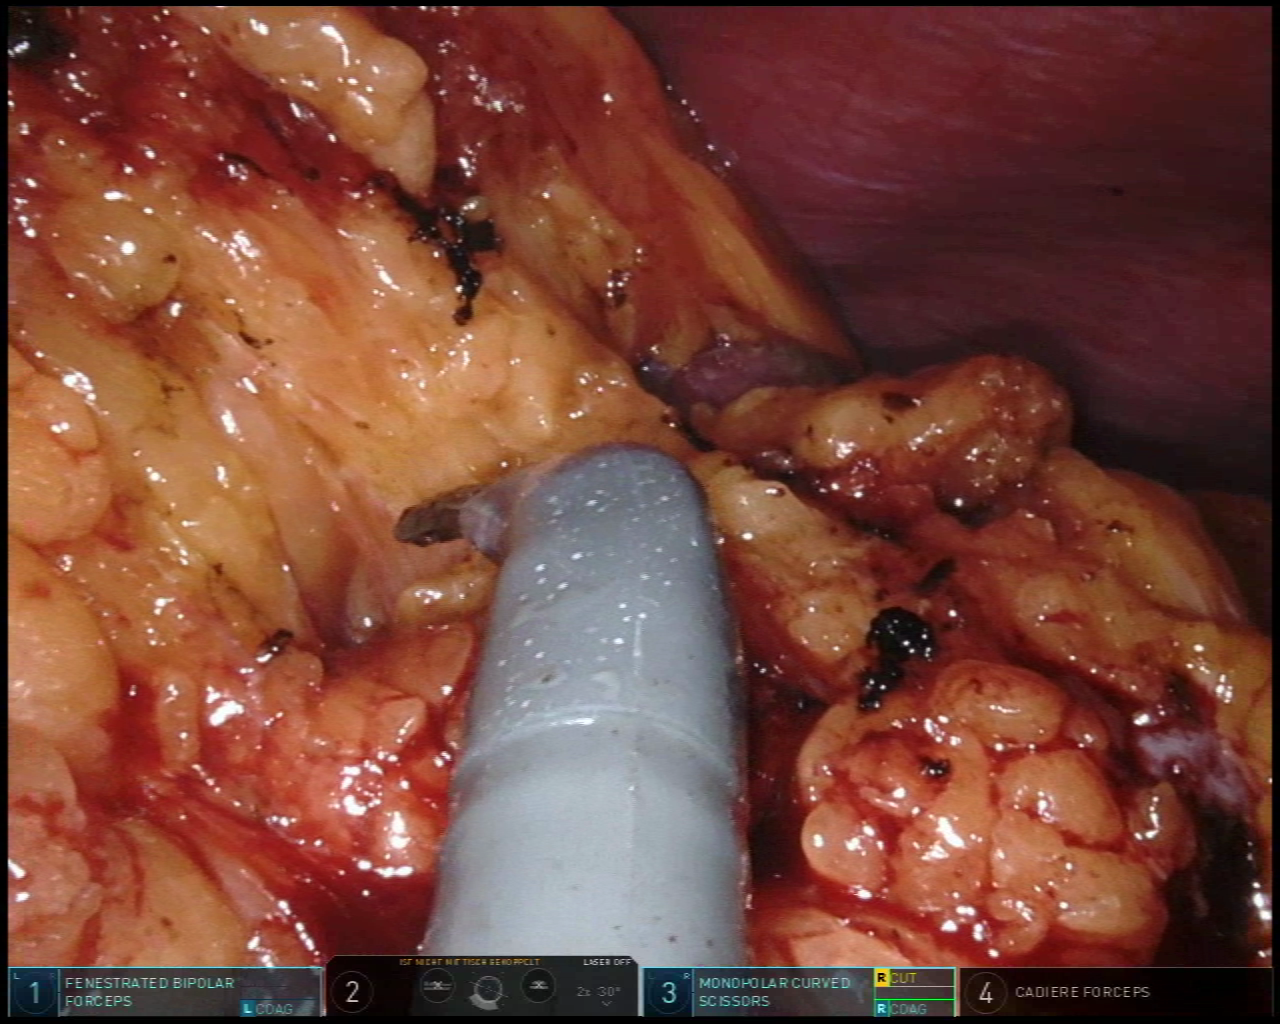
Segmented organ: spleen
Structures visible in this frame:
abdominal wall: yes
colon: no
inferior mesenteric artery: no
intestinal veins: no
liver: no
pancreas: no
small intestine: no
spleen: yes
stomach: no
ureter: no
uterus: no
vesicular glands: no